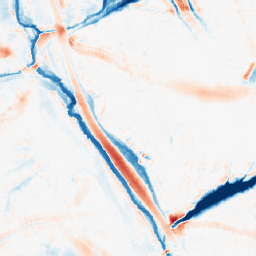
Category: morphological
Decomposition family: morphological_ellipse
Decomposition parameters: operation: average
width: 30
height: 30
Upsampling method: nearest
Upsampling parameters: scale: 2
Upsampling scale: 2